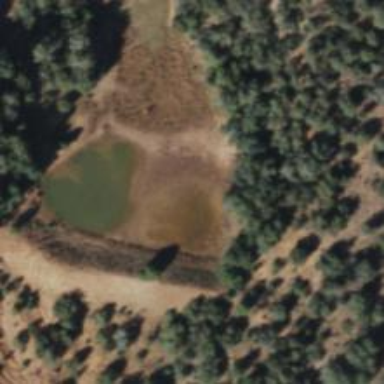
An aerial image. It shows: Reservoir area.